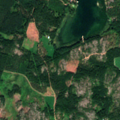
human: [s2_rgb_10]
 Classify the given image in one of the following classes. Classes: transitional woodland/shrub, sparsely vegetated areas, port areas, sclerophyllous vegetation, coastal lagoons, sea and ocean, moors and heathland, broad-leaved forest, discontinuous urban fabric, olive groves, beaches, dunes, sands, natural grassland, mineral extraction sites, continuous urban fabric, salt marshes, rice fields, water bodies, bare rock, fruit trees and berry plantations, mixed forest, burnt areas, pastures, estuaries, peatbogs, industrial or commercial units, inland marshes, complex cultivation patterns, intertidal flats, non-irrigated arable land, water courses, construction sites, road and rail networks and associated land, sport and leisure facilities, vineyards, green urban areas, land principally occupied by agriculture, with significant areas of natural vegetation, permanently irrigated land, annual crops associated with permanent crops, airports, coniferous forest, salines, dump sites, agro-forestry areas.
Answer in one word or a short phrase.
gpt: coniferous forest, mixed forest, sea and ocean